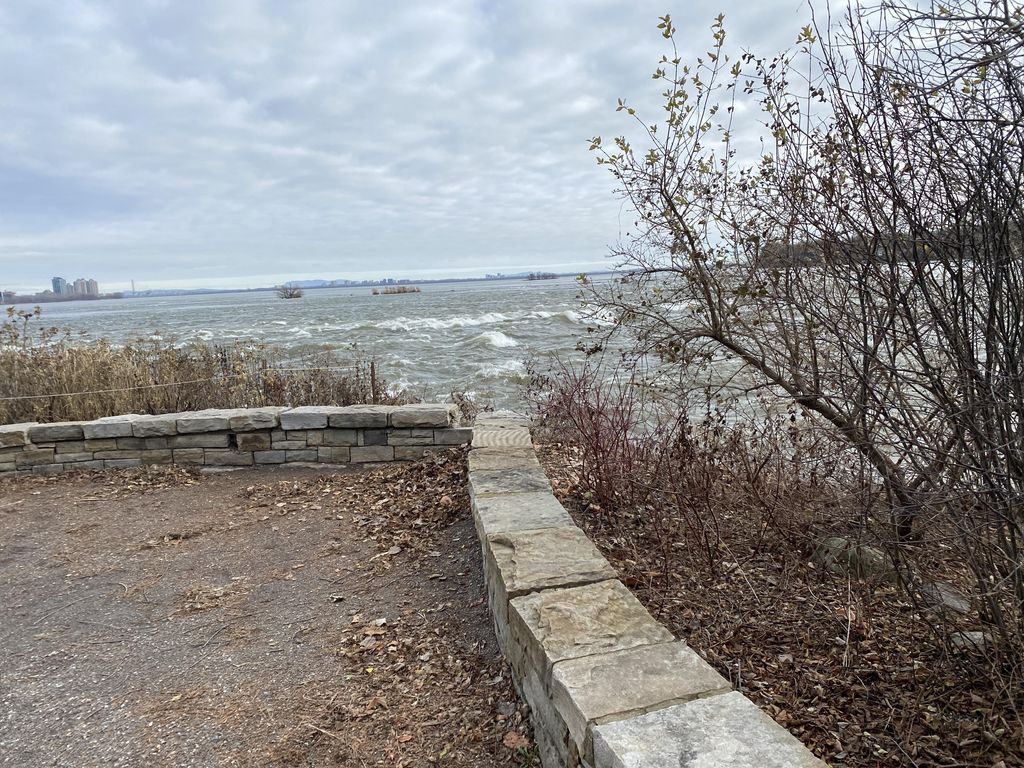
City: montreal